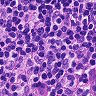
Metastatic tissue present: no